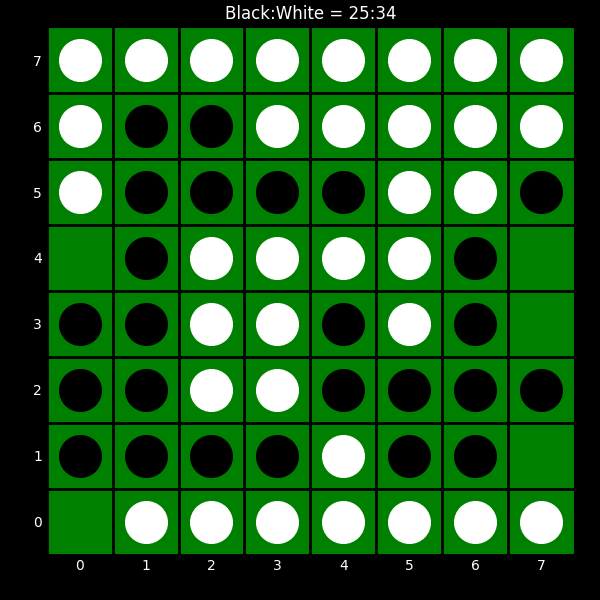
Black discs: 25
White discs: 34